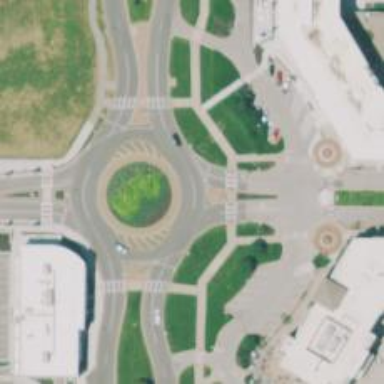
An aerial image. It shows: Secondary road around roundabout.